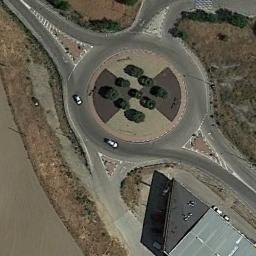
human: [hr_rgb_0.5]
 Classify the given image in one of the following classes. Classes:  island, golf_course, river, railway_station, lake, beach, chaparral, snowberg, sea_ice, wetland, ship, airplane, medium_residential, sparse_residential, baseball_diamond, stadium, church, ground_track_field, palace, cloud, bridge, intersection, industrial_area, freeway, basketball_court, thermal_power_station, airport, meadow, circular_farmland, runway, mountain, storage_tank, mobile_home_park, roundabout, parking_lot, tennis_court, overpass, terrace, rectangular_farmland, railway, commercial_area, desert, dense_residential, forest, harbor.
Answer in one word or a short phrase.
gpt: roundabout